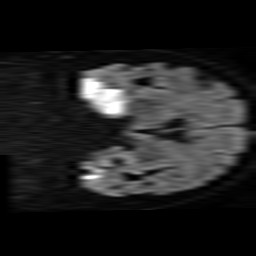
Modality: TRACE
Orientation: coronal
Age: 74
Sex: female
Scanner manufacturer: philips
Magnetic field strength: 1.5 T
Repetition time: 3.54 s
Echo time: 0.09411 s